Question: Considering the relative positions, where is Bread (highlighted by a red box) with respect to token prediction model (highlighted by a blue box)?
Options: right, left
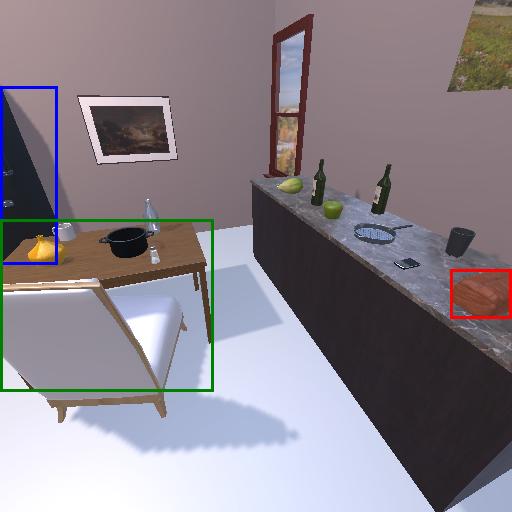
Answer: right